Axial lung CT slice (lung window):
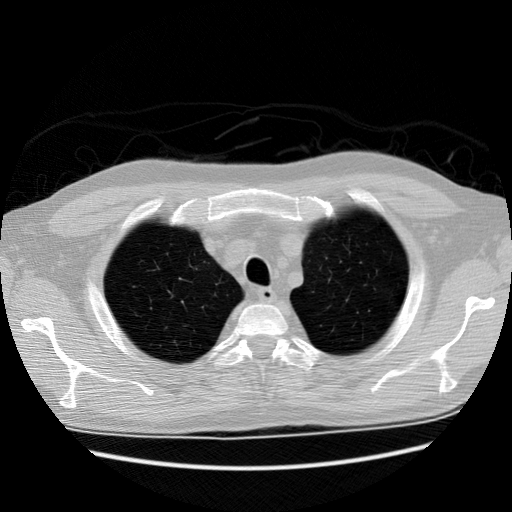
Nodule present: no